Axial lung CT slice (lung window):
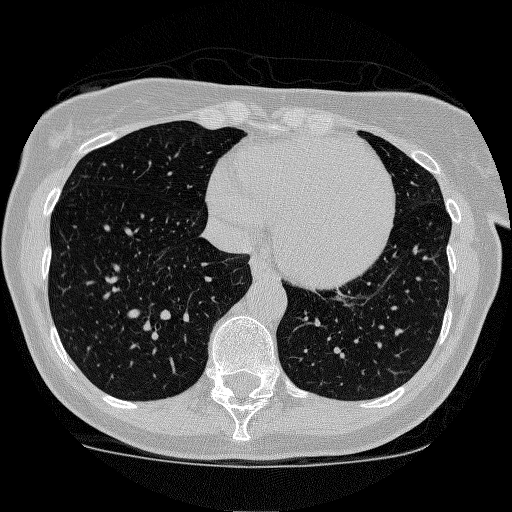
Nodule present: no